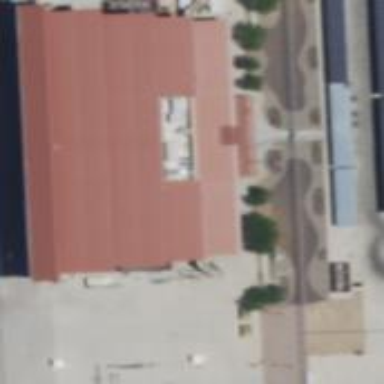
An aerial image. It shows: Hangar.